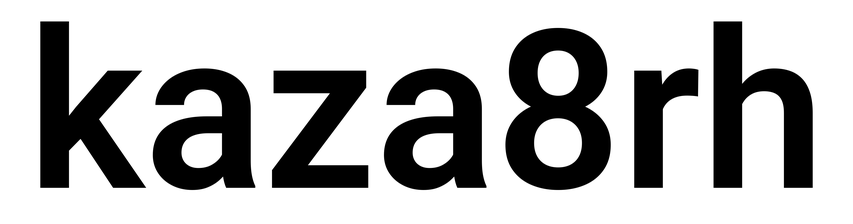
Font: Roboto_SemiBold